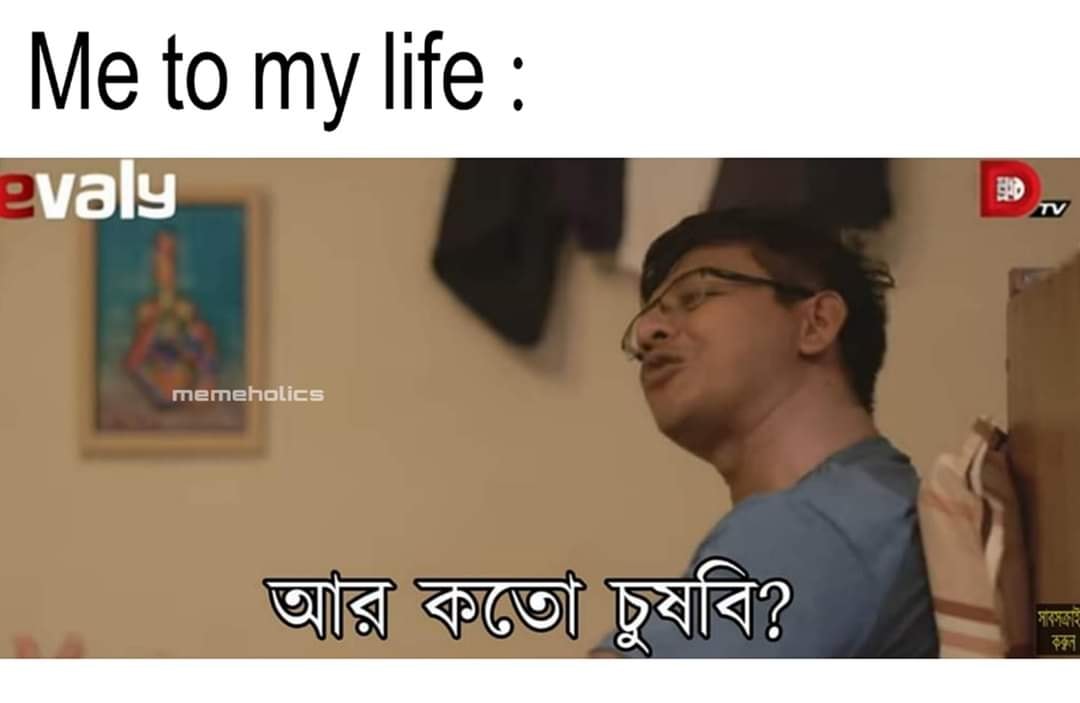
Caption: Me to my life :  আর কতো চুষবি ?
Label: non-hate